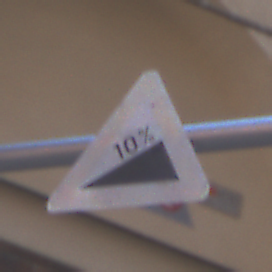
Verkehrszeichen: Steigung10
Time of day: MorningAfternoon
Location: Outdoor (Urban)
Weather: PartlyCloudy
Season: NotSpecified
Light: Natural